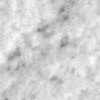
Label: no_change